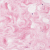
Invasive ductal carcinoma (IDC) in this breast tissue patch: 0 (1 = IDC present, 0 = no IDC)